Question: I'm trying to learn how to read properties file using spring. After an internet searching I found that I can use '@value' and '@PropertySource' annotations to achieve that. I created a project which has the following structure and classes codes:

'''
package com.mongodb.properties;
import org.springframework.beans.factory.annotation.Value;
import org.springframework.context.annotation.PropertySource;
@PropertySource("classpath:config/config.properties")
public class AppConfigMongoDB {
@Value("#{mongodb.url}")
private String mongodbUrl;
@Value("#{mongodb.db}")
private String defaultDb;
public String getMongoDb()
{
return defaultDb;
}
public String getMongoDbUrl()
{
return mongodbUrl;
}
}
'''
'''
package com.mongodb.properties;
import org.springframework.context.annotation.Bean;
import org.springframework.context.annotation.Configuration;
@Configuration
public class SpringConfiguration {
@Bean
public AppConfigMongoDB getAppConfigMongoDB(){
return new AppConfigMongoDB();
}
}
'''
'''
package com.mongodb.properties;
import org.springframework.context.ApplicationContext;
import org.springframework.context.annotation.AnnotationConfigApplicationContext;
public class Main {
public static void main(String[] args) {
ApplicationContext applicationContext = new AnnotationConfigApplicationContext(SpringConfiguration.class);
AppConfigMongoDB mongo = applicationContext.getBean(AppConfigMongoDB.class);
System.out.println("db= "+mongo.getMongoDb());
System.out.println("URL= "+mongo.getMongoDbUrl());
}
}
'''
The properties file that I'm reading from called config.properties, it contains the following lines:
'''
mongodb.url=1.2.3.4
mongodb.db=dataBase
'''
I tested this small project and I got a stack trace that contains the following exception:
'''
org.springframework.beans.factory.BeanCreationException: Error creating bean with name 'getAppConfigMongoDB': Injection of autowired dependencies failed; nested exception is org.springframework.beans.factory.BeanCreationException: Could not autowire field: private java.lang.String com.mongodb.properties.AppConfigMongoDB.mongodbUrl; nested exception is org.springframework.beans.factory.BeanExpressionException: Expression parsing failed; nested exception is org.springframework.expression.spel.SpelEvaluationException: EL1008E:(pos 0): Property or field 'mongodb' cannot be found on object of type 'org.springframework.beans.factory.config.BeanExpressionContext' - maybe not public?
at org.springframework.beans.factory.annotation.AutowiredAnnotationBeanPostProcessor.postProcessPropertyValues(AutowiredAnnotationBeanPostProcessor.java:334)
at org.springframework.beans.factory.support.AbstractAutowireCapableBeanFactory.populateBean(AbstractAutowireCapableBeanFactory.java:1202)
at org.springframework.beans.factory.support.AbstractAutowireCapableBeanFactory.doCreateBean(AbstractAutowireCapableBeanFactory.java:537)
at org.springframework.beans.factory.support.AbstractAutowireCapableBeanFactory.createBean(AbstractAutowireCapableBeanFactory.java:476)
at org.springframework.beans.factory.support.AbstractBeanFactory$1.getObject(AbstractBeanFactory.java:303)
at org.springframework.beans.factory.support.DefaultSingletonBeanRegistry.getSingleton(DefaultSingletonBeanRegistry.java:230)
at org.springframework.beans.factory.support.AbstractBeanFactory.doGetBean(AbstractBeanFactory.java:299)
at org.springframework.beans.factory.support.AbstractBeanFactory.getBean(AbstractBeanFactory.java:194)
at org.springframework.beans.factory.support.DefaultListableBeanFactory.preInstantiateSingletons(DefaultListableBeanFactory.java:755)
at org.springframework.context.support.AbstractApplicationContext.finishBeanFactoryInitialization(AbstractApplicationContext.java:757)
at org.springframework.context.support.AbstractApplicationContext.refresh(AbstractApplicationContext.java:480)
at org.springframework.context.annotation.AnnotationConfigApplicationContext.<init>(AnnotationConfigApplicationContext.java:84)
at com.mongodb.properties.Main.main(Main.java:9)
Caused by: org.springframework.expression.spel.SpelEvaluationException: EL1008E:(pos 0): Property or field 'mongodb' cannot be found on object of type 'org.springframework.beans.factory.config.BeanExpressionContext' - maybe not public?
at org.springframework.expression.spel.ast.PropertyOrFieldReference.readProperty(PropertyOrFieldReference.java:226)
at org.springframework.expression.spel.ast.PropertyOrFieldReference.getValueInternal(PropertyOrFieldReference.java:93)
at org.springframework.expression.spel.ast.PropertyOrFieldReference.getValueInternal(PropertyOrFieldReference.java:81)
at org.springframework.expression.spel.ast.CompoundExpression.getValueRef(CompoundExpression.java:51)
at org.springframework.expression.spel.ast.CompoundExpression.getValueInternal(CompoundExpression.java:87)
at org.springframework.expression.spel.ast.SpelNodeImpl.getValue(SpelNodeImpl.java:120)
at org.springframework.expression.spel.standard.SpelExpression.getValue(SpelExpression.java:242)
at org.springframework.context.expression.StandardBeanExpressionResolver.evaluate(StandardBeanExpressionResolver.java:161)
... 18 more
'''
Is it a problem of Spring calling beans? Or maybe is it a problem of properties file path or something else?
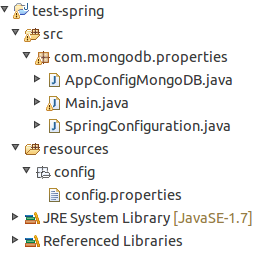
Answer: I can see several issues in the code.
1) Your place holders for values should be in the form '${mogodb.url}', not '#{mongodb.url}'. The "#" has a different meaning (See <URL>.
2) You are going to need a 'PropertySourcesPlaceholderConfigurer' bean to do the injection of the values
3) Sooner or later you are going to have a number of Beans floating around, and in I would use '@ComponentScan' to allow the context to know these without you having to mention them one by one
4) If you use 'ComponentScan' to get the beans, you are going to have to provide 'AppConfigMongoDB' bean once
I end up with these classes after doing all that:
'''
import org.springframework.context.ApplicationContext;
import org.springframework.context.annotation.AnnotationConfigApplicationContext;
public class Main {
public static void main(String[] args) {
ApplicationContext applicationContext = new AnnotationConfigApplicationContext(SpringConfiguration.class);
AppConfigMongoDB mongo = applicationContext.getBean(AppConfigMongoDB.class);
System.out.println("db= "+mongo.getMongoDb());
System.out.println("URL= "+mongo.getMongoDbUrl());
}
}
'''
'''
import org.springframework.context.annotation.Bean;
import org.springframework.context.annotation.ComponentScan;
import org.springframework.context.annotation.Configuration;
import org.springframework.context.support.PropertySourcesPlaceholderConfigurer;
@Configuration
@ComponentScan
public class SpringConfiguration {
@Bean
public static PropertySourcesPlaceholderConfigurer propertyConfigInDev() {
return new PropertySourcesPlaceholderConfigurer();
}
}
'''
'''
import org.springframework.beans.factory.annotation.Value;
import org.springframework.context.annotation.Configuration;
import org.springframework.context.annotation.PropertySource;
@Configuration
@PropertySource("classpath:config/config.properties")
public class AppConfigMongoDB {
@Value("${mongodb.url}")
private String mongodbUrl;
@Value("${mongodb.db}")
private String defaultDb;
public String getMongoDb() {
return defaultDb;
}
public String getMongoDbUrl() {
return mongodbUrl;
}
}
'''